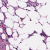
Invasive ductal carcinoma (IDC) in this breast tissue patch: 0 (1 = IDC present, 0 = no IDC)